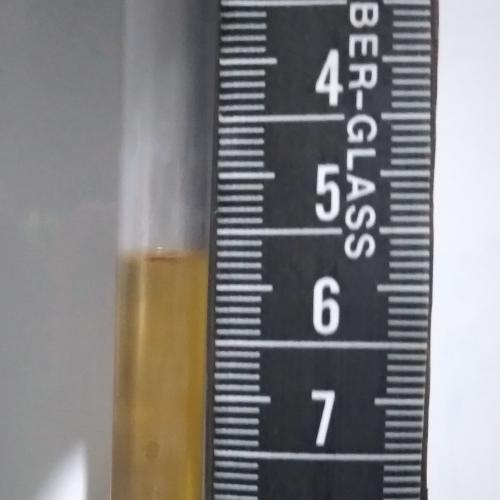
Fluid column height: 5.7 cm